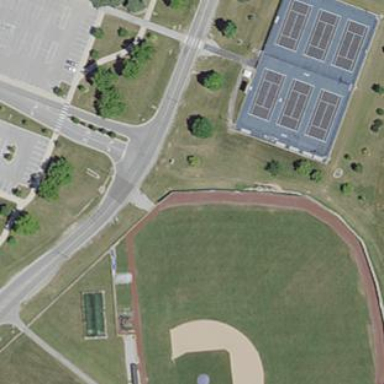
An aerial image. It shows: Baseball pitch for leisure and sports activities.